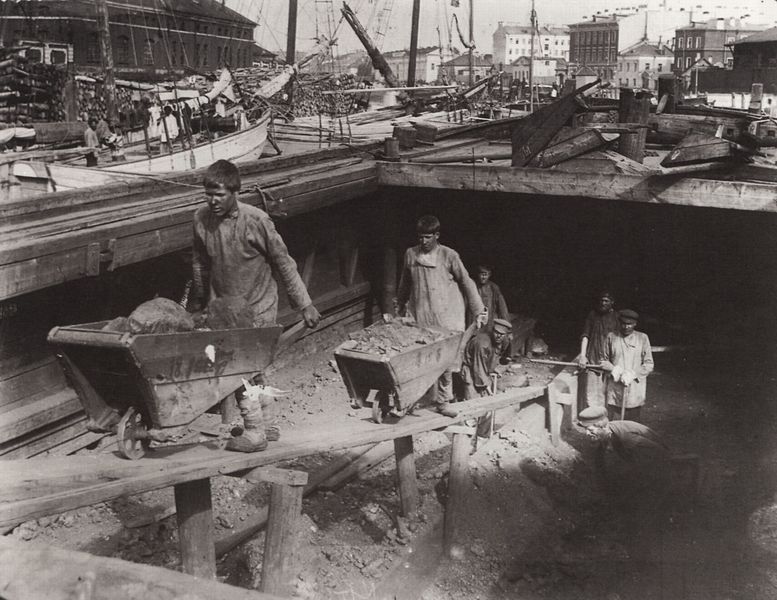
Titel: Löschen eines Schlepperkahns. St. Petersburg
Künstler: Russischer Photograph
Schlagwörter: weiß, stadt, hintergrund, holz, licht, schwarz, haus, stein, steine, erde, häuser, arbeit, boot, boote, karren, schiff, schiffe, arbeiten, arbeiter, entladen, grube, hafen, karre, schubkarren, werft, masten, seile, steg, men, white, black, face, tiefe, foto, fotografie, schmutz, kohle, brett, staub, wood, stone, boat, building, ship, young, houses, graben, löschen, black and white, shadow, faces, photo, boats, mast, children, town, dirt, baustelle, city, construction, harbour, schacht, ships, schmutzig, coal, work, port, stones, photograph, photographie, boys, ausschachten, black-white, blackened, copenhagen, denmark, dirty, industry, mine, plank, planks, site, underground, wheelbarrow, wheelbarrows, whellbarrow, workers